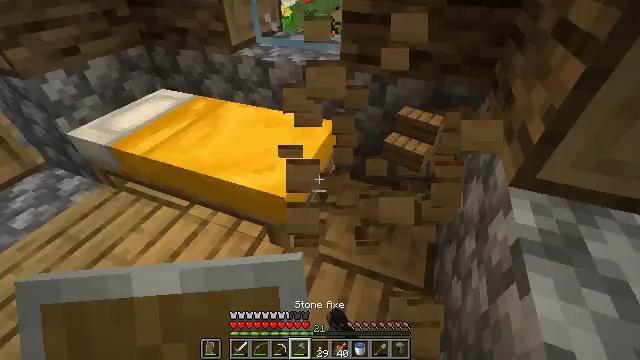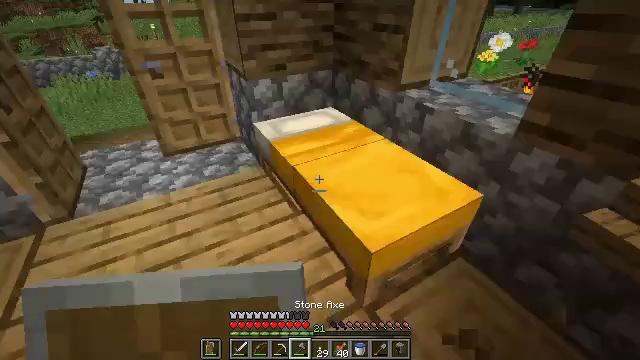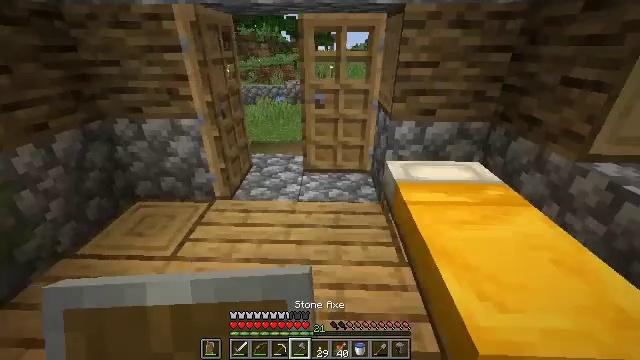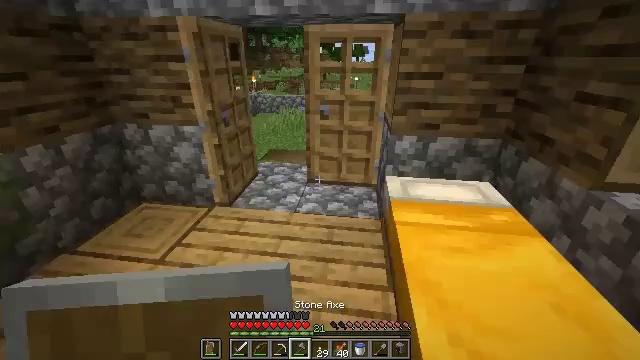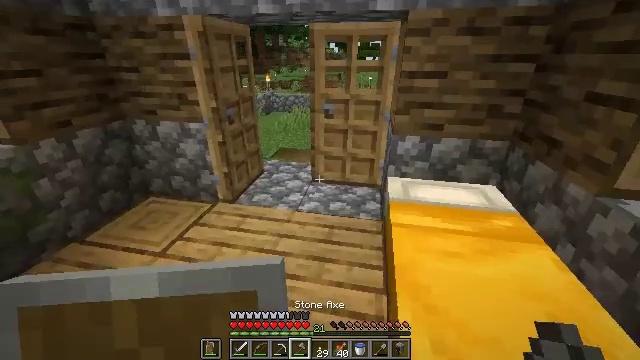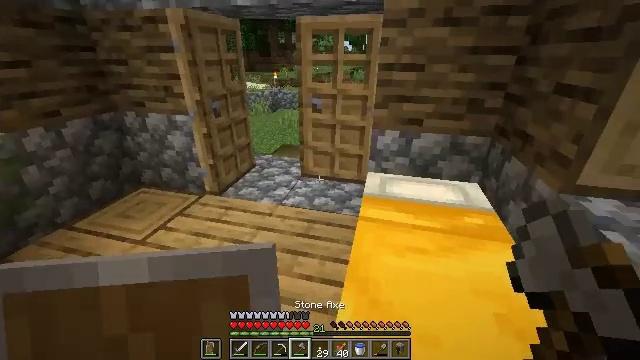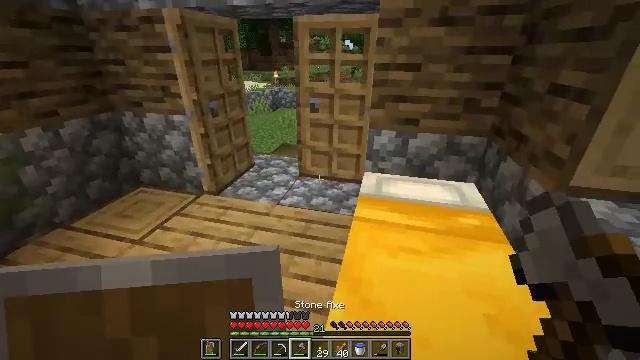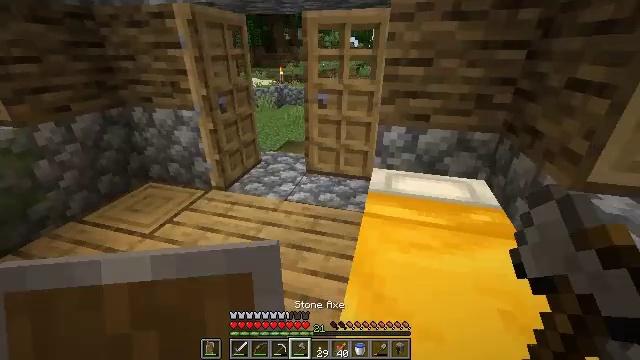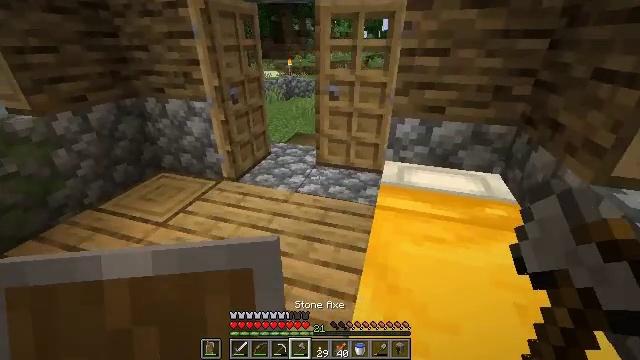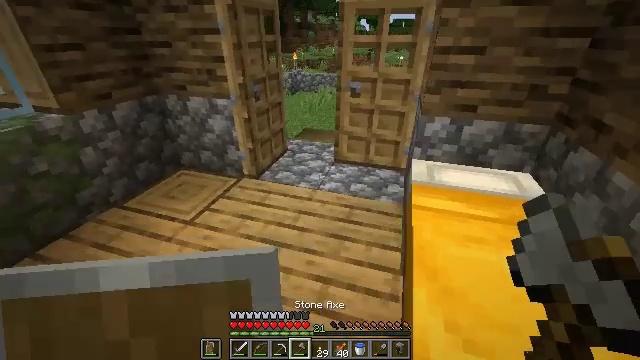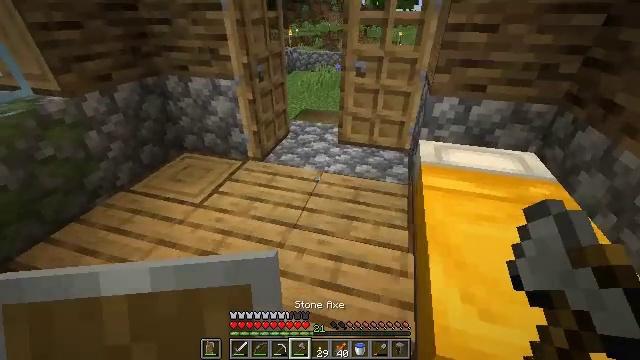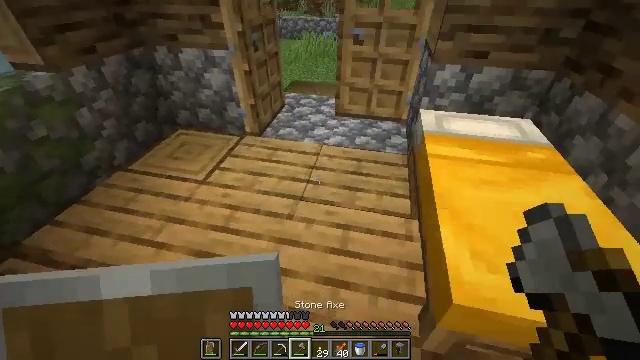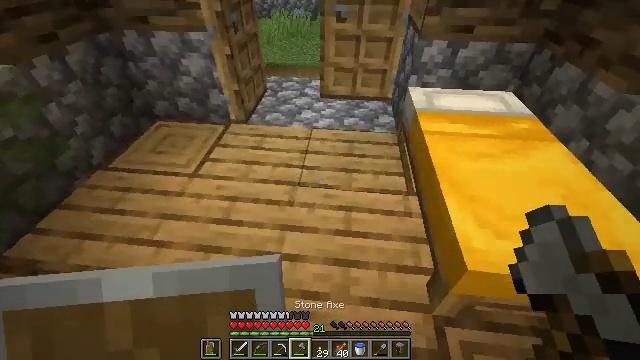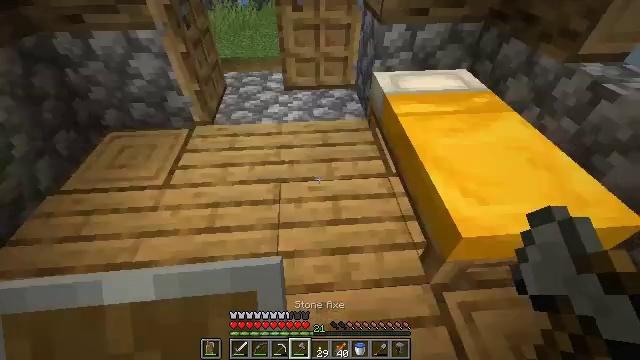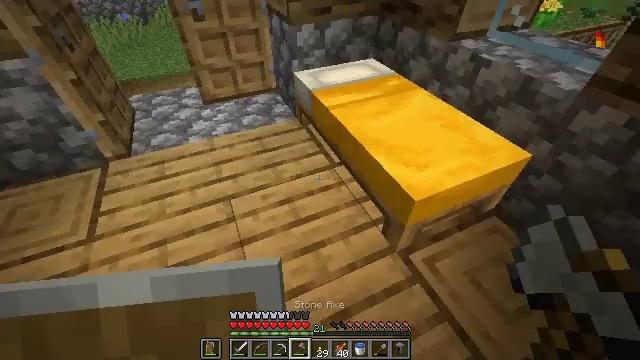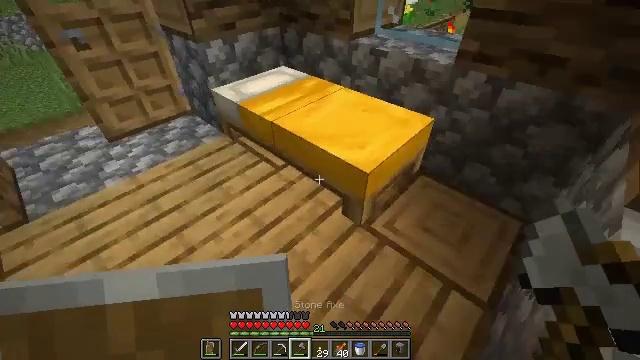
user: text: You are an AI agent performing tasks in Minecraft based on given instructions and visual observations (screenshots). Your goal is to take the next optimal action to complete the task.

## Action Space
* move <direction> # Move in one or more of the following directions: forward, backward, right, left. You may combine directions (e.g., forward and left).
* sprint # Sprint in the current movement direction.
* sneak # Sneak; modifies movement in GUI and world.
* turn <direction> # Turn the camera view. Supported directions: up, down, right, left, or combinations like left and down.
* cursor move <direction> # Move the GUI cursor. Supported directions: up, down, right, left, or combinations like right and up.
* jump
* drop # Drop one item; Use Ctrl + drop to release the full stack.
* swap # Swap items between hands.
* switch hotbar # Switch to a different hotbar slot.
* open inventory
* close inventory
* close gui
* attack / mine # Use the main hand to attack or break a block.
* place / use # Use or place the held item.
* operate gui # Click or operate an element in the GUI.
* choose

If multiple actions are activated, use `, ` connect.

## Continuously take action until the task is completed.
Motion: motion action
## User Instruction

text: Destroy the yellow bed to recycle it.
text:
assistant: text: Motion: move forward and move right, turn left and up
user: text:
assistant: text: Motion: move forward and move right, turn left and up
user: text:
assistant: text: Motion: move right, turn left and up
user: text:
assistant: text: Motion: move right, turn left
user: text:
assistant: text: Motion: move right, turn left
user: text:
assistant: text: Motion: move left
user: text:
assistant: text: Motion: move left
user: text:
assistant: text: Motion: move left, turn left and down
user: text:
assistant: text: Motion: move left, turn down
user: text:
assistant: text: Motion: move back and move left, turn right and down
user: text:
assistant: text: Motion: move back and move left, turn right and down
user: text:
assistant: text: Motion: move back and move left, turn right and down
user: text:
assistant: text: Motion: move back and move left, turn right and down
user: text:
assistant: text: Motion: move back and move left, turn right
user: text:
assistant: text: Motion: move back and move left, turn right and up
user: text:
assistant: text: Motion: move left, turn right and up
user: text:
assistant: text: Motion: move left, turn right
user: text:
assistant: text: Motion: move left, turn right and up
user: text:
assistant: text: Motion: turn right and up
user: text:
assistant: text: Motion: turn right and up
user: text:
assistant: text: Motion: no_op
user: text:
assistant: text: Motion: no_op
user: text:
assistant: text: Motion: no_op
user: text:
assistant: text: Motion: turn left
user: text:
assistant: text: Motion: turn left
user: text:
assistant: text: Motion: no_op
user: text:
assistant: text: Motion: turn right and up
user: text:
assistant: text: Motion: turn right and up
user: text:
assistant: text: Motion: move forward
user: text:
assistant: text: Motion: move forward